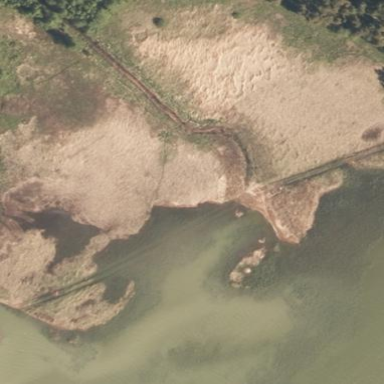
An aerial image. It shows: Marsh wetland.